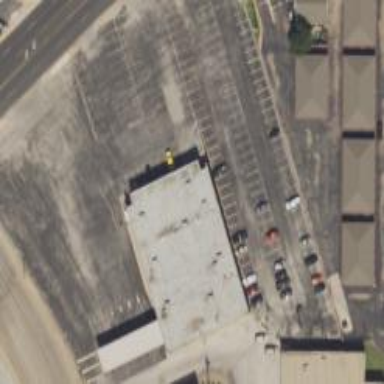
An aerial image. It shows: Bank building.